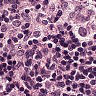
Metastatic tissue present: no